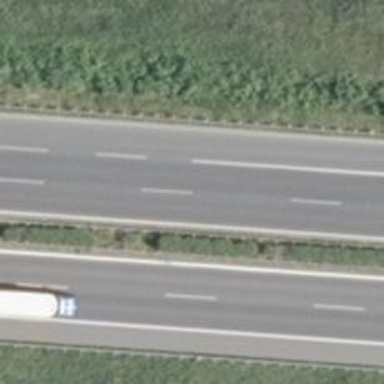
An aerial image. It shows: Trunk highway.